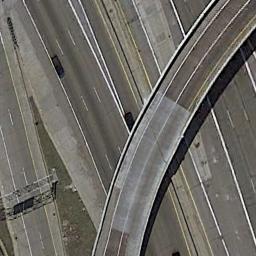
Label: overpass